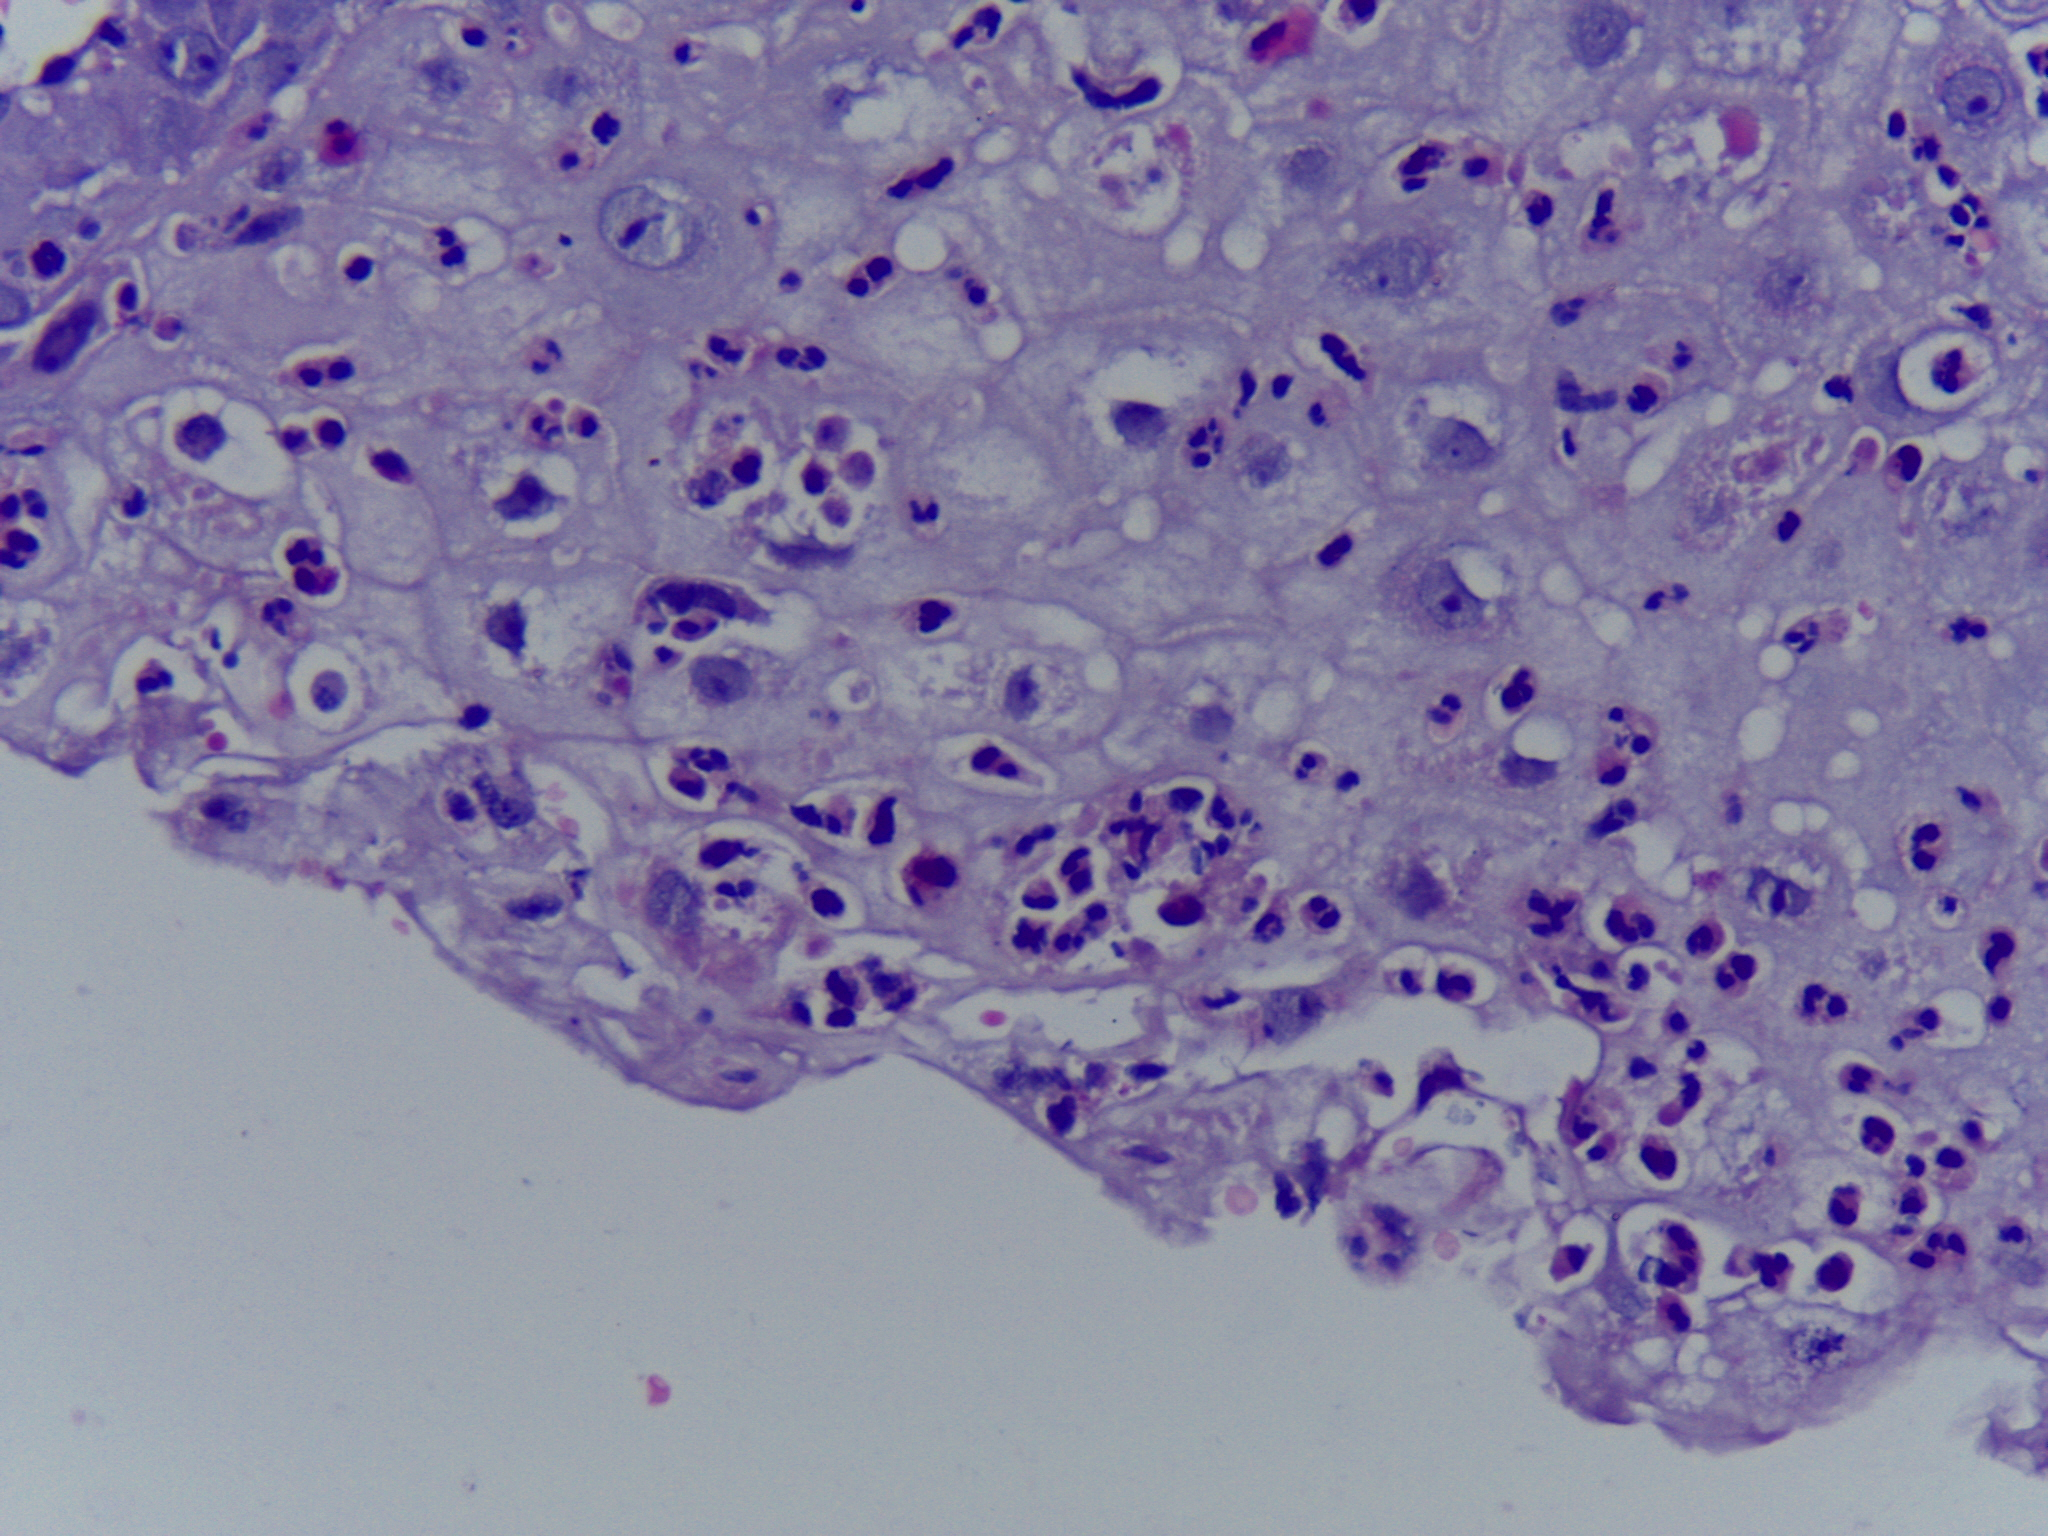
Diagnosis: OSCC